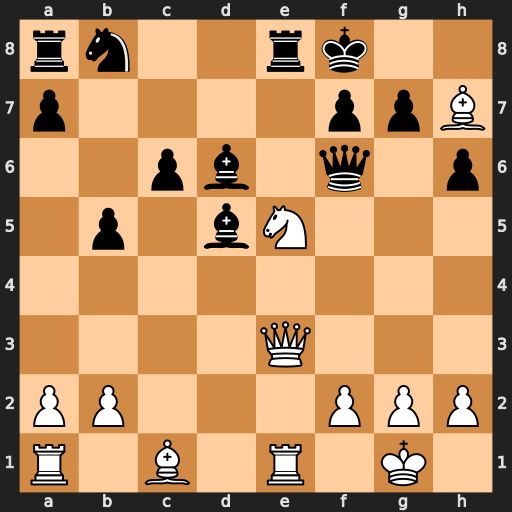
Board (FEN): rn2rk2/p4ppB/2pb1q1p/1p1bN3/8/4Q3/PP3PPP/R1B1R1K1
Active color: w
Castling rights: -
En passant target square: -
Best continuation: Ng6+ fxg6 Qxe8#